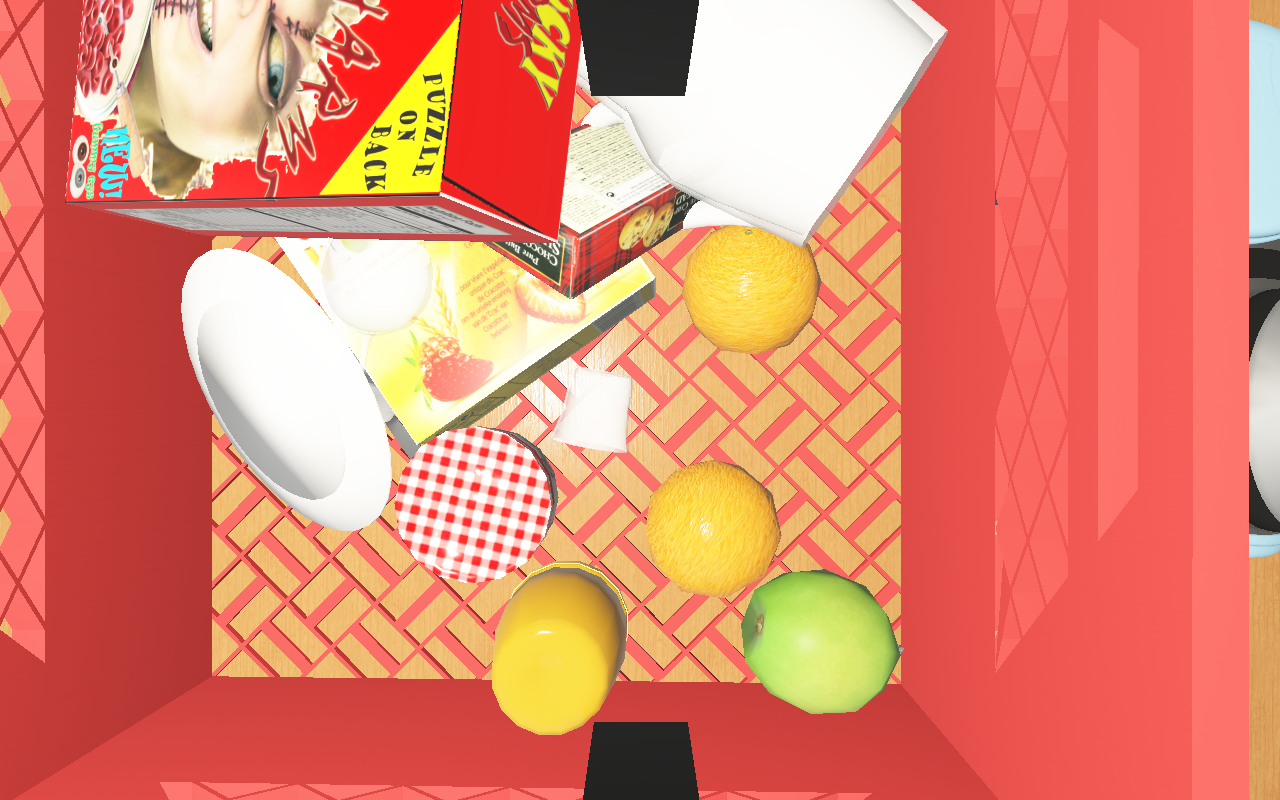
Objects in the scene:
carafe
water bottle
apple
apple
orange
orange
spoon
plate
glass
wineglass
biscuit box